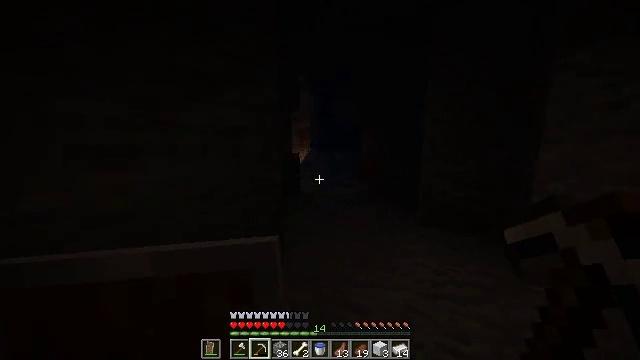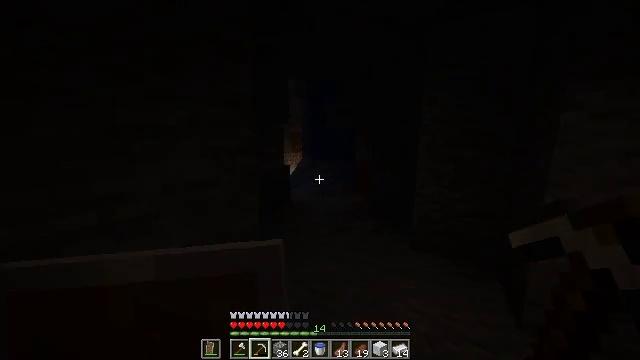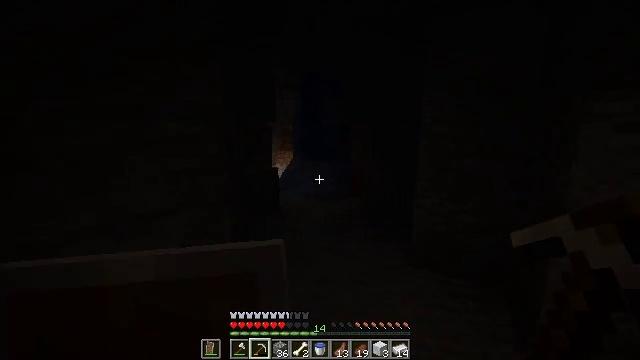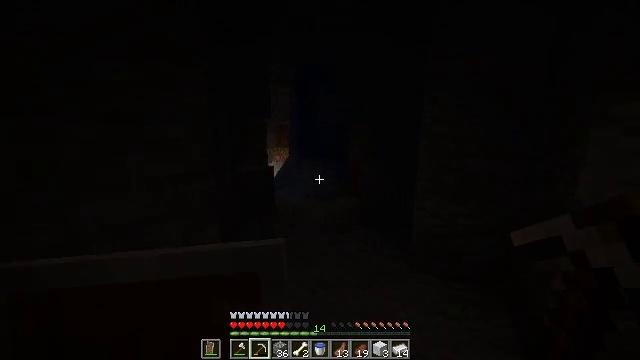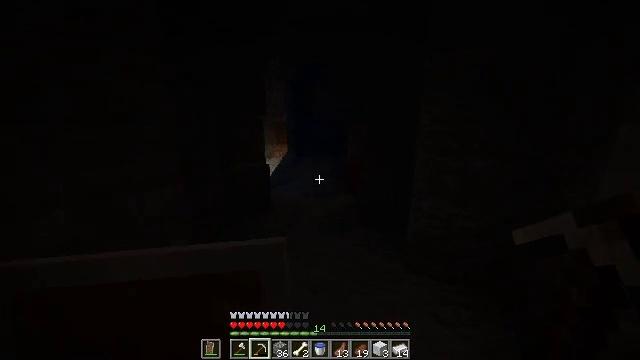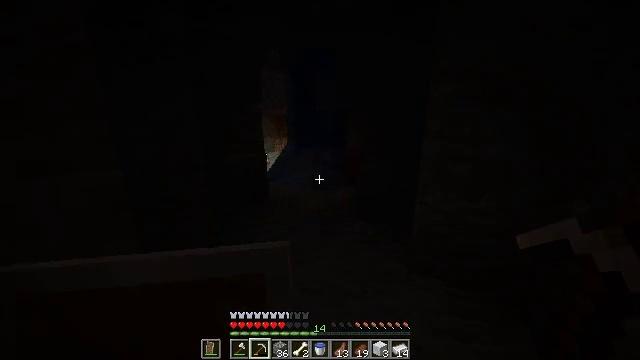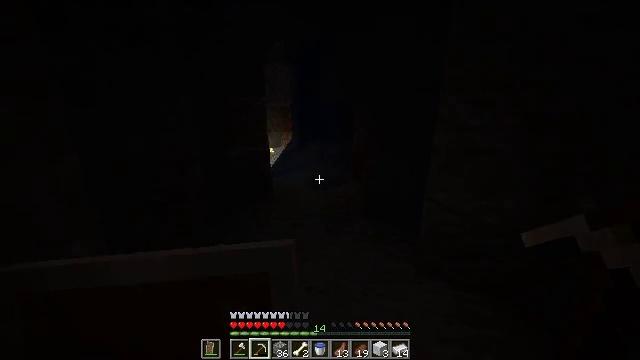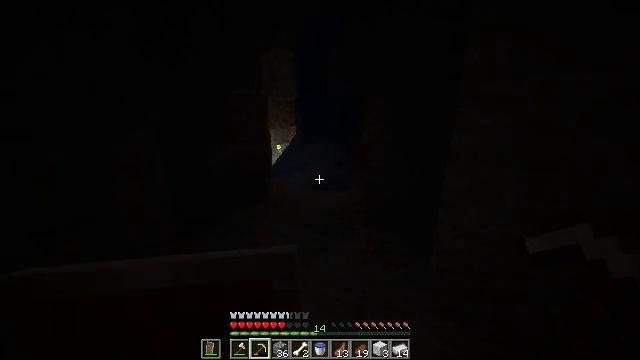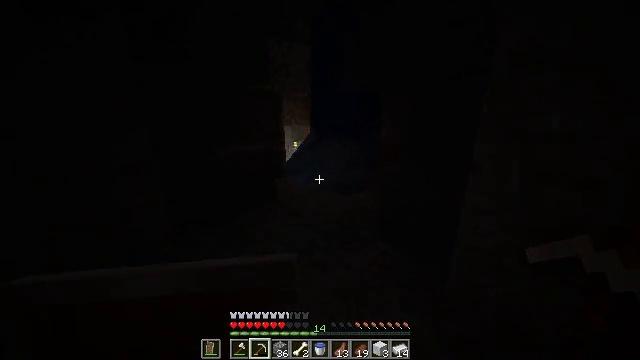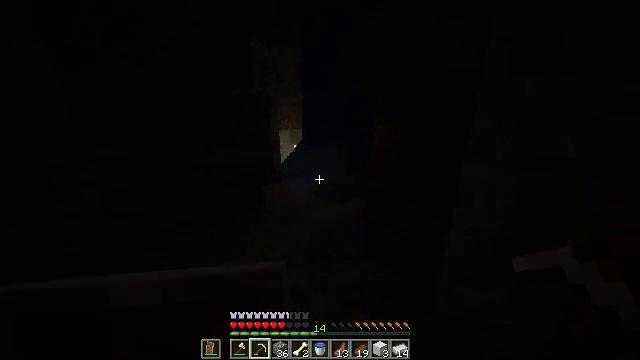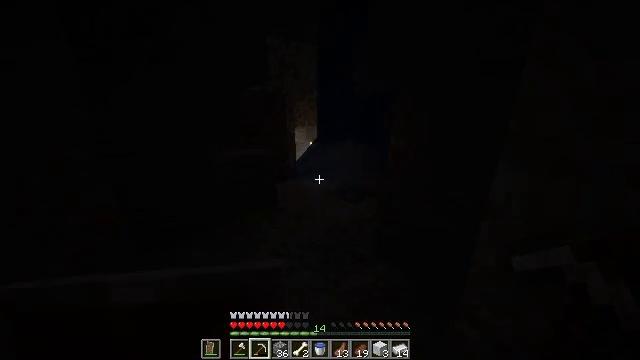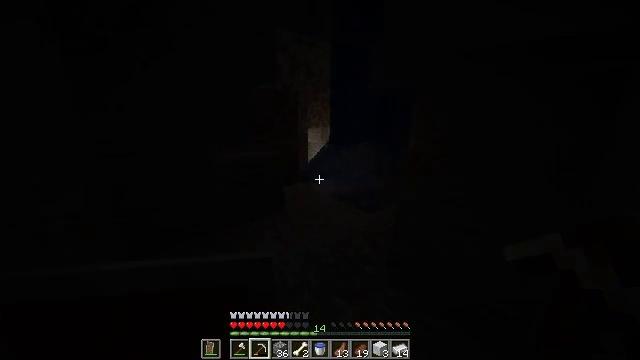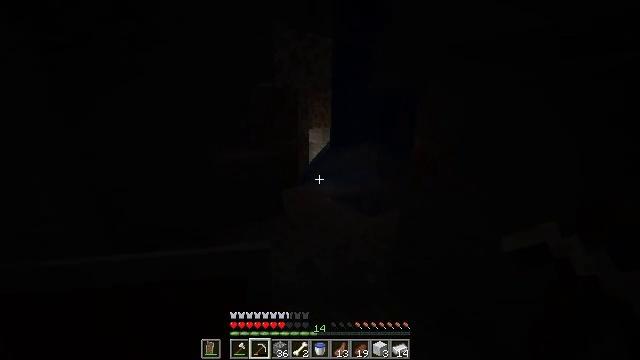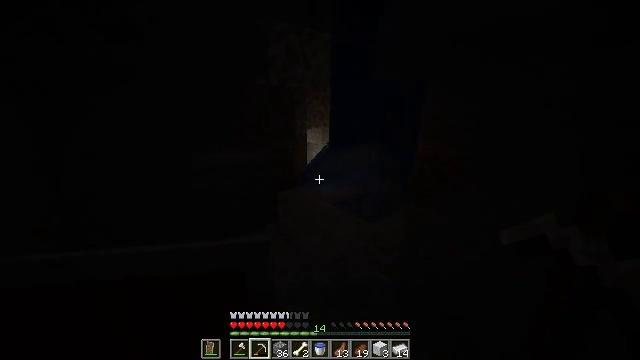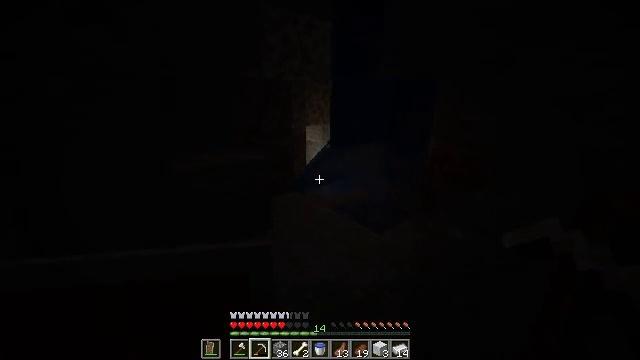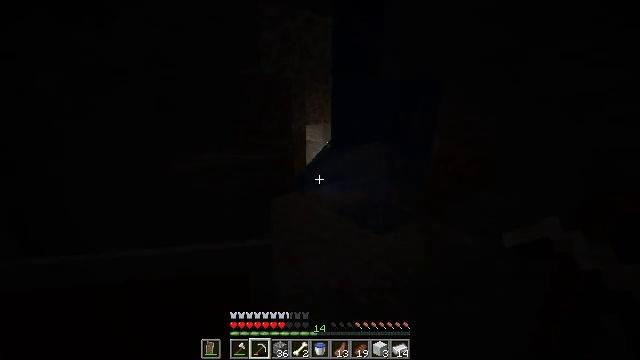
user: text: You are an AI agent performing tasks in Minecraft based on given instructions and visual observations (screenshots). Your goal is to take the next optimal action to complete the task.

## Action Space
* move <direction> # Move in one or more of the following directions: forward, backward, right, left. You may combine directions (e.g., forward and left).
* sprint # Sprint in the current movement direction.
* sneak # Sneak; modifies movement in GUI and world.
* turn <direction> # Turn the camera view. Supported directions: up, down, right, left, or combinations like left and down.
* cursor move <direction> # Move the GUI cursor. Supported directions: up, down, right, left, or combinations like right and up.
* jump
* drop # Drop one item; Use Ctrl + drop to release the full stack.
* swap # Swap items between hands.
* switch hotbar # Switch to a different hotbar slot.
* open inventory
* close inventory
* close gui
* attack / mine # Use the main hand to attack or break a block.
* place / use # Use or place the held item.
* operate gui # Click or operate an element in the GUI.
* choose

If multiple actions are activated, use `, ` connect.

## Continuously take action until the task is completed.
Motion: motion action
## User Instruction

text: Drop some sweet berries.
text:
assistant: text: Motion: move forward, sprint, turn right, jump
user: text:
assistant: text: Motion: move forward, sprint, turn right
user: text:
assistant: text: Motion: move forward, sprint
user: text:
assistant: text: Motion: move forward, sprint, turn down
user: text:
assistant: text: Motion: move forward and move right, sprint, turn left and down
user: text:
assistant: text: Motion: move forward and move right, sprint, turn left and down
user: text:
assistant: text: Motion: move forward and move right, sprint, turn left
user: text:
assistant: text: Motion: move forward and move right, sprint, turn left
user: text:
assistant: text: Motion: move forward, turn left
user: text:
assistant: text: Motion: move forward, turn left
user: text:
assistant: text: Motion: move forward, turn left
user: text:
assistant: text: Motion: move forward
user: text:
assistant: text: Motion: no_op
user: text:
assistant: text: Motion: no_op
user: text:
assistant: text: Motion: no_op
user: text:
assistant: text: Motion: move forward
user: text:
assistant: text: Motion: move forward
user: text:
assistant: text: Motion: move forward
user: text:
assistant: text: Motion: move forward
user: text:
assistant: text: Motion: move forward
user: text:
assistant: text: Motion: no_op
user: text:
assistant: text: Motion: no_op
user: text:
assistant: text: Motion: no_op
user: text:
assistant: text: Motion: no_op
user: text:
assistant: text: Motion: turn right
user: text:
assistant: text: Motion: turn right and up
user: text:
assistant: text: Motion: turn right
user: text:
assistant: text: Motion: turn up
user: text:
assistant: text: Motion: no_op
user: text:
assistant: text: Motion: no_op